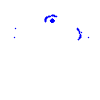
Particle: kaon